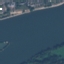
Label: River